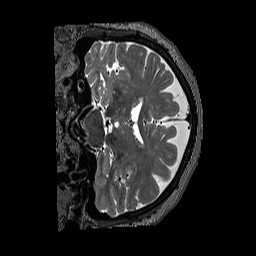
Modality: T2w
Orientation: coronal
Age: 71
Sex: female
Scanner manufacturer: siemens
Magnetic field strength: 3 T
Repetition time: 3.2 s
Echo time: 0.567 s